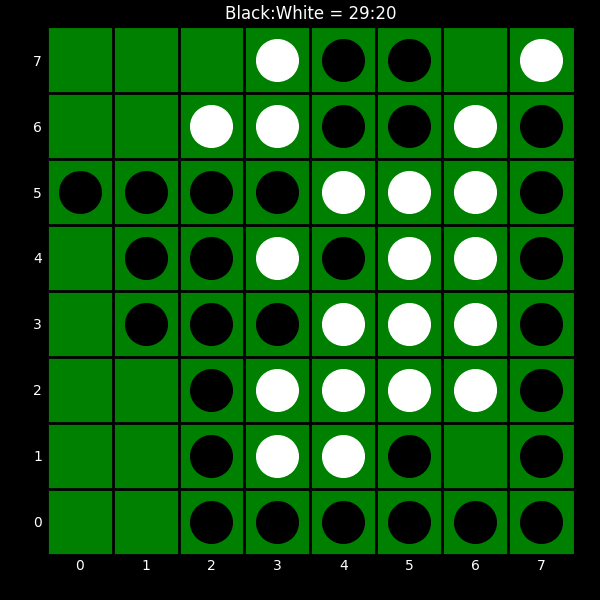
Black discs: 29
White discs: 20